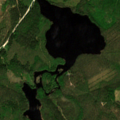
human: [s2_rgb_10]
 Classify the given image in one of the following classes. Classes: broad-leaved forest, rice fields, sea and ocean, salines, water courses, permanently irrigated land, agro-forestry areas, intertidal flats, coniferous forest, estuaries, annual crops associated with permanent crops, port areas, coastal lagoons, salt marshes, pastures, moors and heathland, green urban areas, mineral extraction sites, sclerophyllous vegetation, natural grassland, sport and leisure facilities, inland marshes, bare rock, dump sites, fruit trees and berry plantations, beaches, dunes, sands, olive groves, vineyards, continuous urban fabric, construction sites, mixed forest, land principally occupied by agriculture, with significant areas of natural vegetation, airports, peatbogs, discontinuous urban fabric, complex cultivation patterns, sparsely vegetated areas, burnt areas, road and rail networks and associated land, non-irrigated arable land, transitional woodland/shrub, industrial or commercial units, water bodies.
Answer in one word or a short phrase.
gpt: broad-leaved forest, coniferous forest, mixed forest, transitional woodland/shrub, water bodies